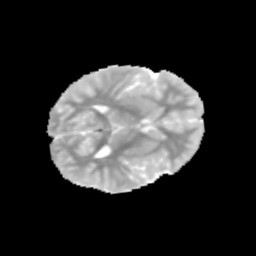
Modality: MD
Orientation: axial
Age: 10
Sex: male
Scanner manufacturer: siemens
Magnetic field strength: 3 T
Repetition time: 3.8 s
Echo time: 0.07 s